Interaction volume radius: 5 \u00c5
Interaction volume height: 35 \u00c5
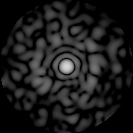
Disorder parameter: 0.8332